Aerial crown-view tile of a tropical tree (Barro Colorado Island, Panama), acquired 20240918:
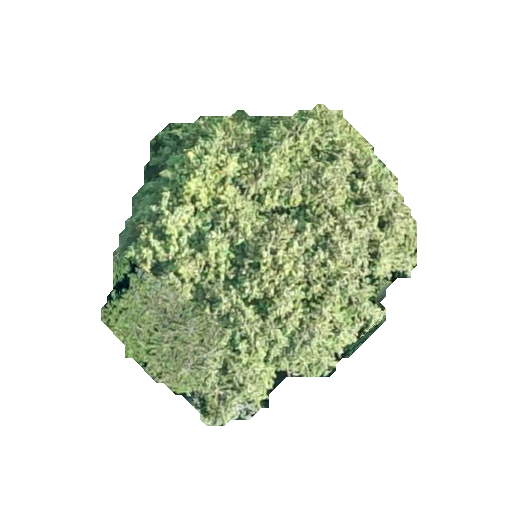
Species: Quararibea stenophylla
GBIF accepted scientific name: Quararibea stenophylla
Crown area: 109.313 m²